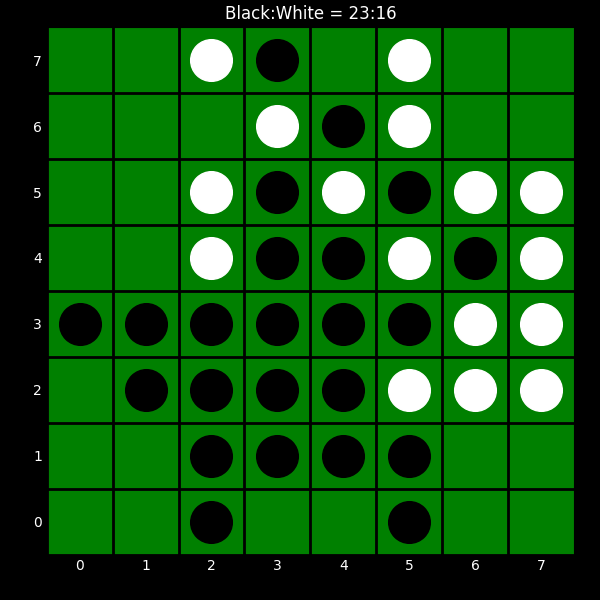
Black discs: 23
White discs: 16